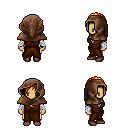
a pixel art fantasy rpg character, female body template, human, tanned skin, brown robe, white pants, light blonde parted hairstyle, cloth hood, white cloth bandages, maroon shoes, four views (front, back, left, right), 2x2 character sprite sheet, small pixel art, hard edges, no anti-aliasing